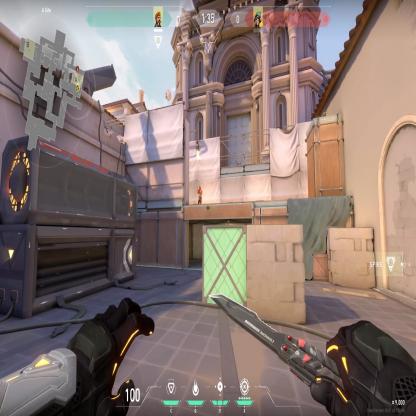
Label: enemy